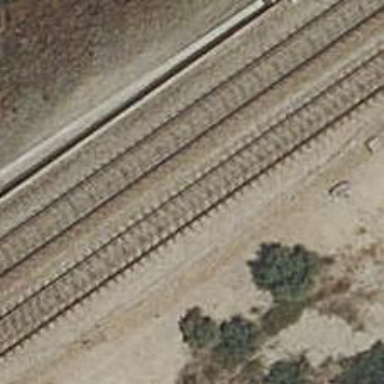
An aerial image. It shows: Bridge with electrified railway tracks featuring contact line.